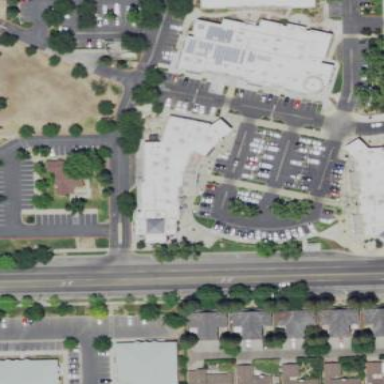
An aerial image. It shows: Commercial building.